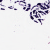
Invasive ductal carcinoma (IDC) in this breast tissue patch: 0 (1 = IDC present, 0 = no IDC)